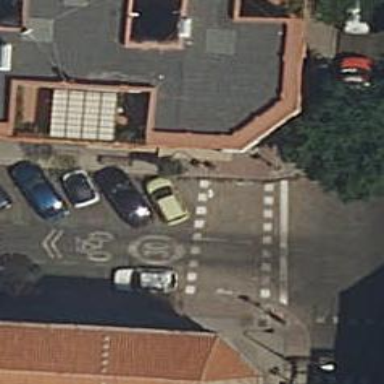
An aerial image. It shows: Asphalt footway with marked crossing equipped with traffic signals.